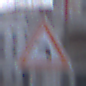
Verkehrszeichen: KurveLinks
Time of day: SunriseSunset
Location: Outdoor (Urban)
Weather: PartlyCloudy
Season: NotSpecified
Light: Natural